Interaction volume radius: 10 \u00c5
Interaction volume height: 10 \u00c5
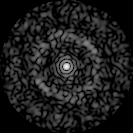
Disorder parameter: 0.8199